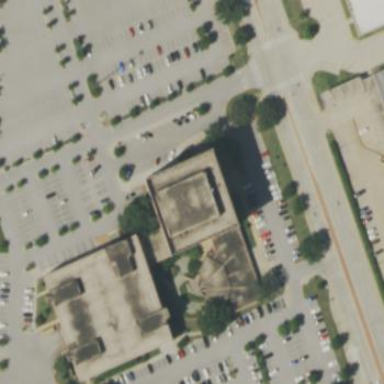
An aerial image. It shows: Office building.